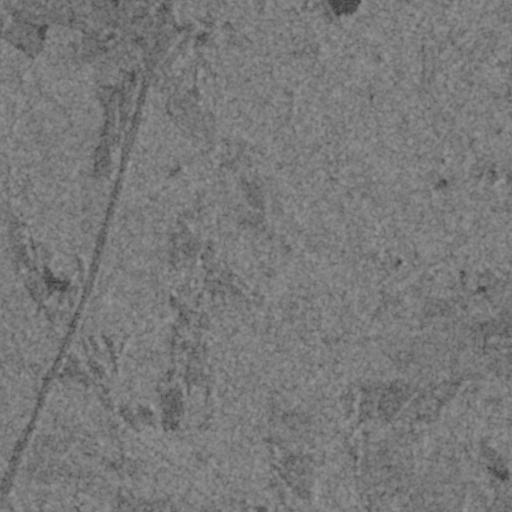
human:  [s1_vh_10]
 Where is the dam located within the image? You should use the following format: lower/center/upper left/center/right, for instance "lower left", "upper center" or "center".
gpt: The dam is located in the upper center of the image.
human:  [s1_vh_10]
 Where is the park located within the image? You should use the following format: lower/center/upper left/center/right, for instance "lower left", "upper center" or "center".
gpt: The park is located in the upper right of the image.
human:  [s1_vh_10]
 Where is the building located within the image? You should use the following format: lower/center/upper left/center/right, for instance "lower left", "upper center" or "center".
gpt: The building is located in the upper left of the image.
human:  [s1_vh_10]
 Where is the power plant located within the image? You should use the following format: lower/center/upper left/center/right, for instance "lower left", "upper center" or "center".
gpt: There is no power plant in the image.

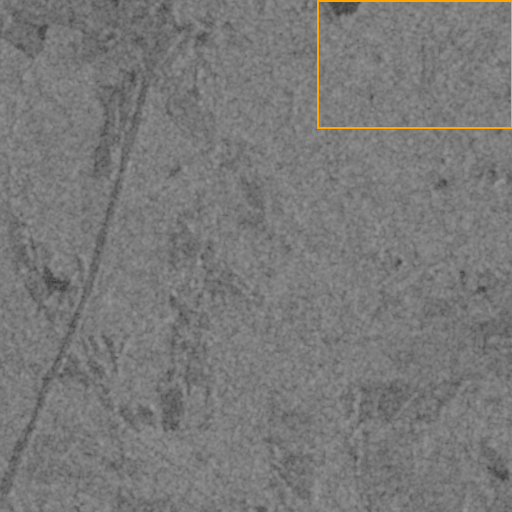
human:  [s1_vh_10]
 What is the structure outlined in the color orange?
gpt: The structure outlined in orange is a park.
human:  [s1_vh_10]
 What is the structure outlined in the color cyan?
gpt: There is no cyan outline.